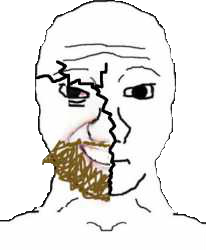
Label: 5_Coomer